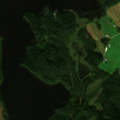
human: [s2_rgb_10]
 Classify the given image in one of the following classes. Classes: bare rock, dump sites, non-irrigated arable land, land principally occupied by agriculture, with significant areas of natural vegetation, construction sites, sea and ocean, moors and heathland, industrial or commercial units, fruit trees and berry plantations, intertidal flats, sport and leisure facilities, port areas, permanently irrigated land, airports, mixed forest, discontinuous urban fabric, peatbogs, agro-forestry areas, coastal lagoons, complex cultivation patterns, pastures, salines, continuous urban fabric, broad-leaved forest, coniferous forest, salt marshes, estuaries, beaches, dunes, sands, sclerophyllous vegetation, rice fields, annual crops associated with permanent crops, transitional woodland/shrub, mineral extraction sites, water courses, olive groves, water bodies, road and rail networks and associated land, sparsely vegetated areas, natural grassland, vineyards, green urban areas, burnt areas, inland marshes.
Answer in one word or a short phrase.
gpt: non-irrigated arable land, land principally occupied by agriculture, with significant areas of natural vegetation, coniferous forest, mixed forest, transitional woodland/shrub, water bodies